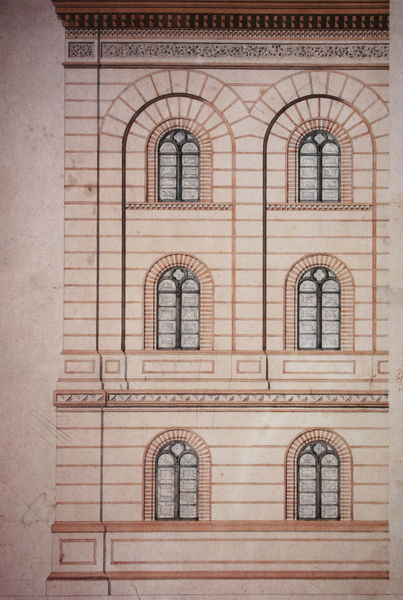
Titel: Vorentwurf zur Fassade des Salinengebäudes in München
Künstler: Friedrich von Gärtner
Standort: München
Institution: Architekturmuseum der Technischen Universität
Schlagwörter: blau, weiß, gelb, ocker, ausschnitt, braun, bunt, fenster, glas, schwarz, skizze, zeichnung, dach, gebäude, haus, rot, beige, hochformat, muster, wand, architektur, band, sockel, stein, bild, renaissance, rosa, rund, farbig, papier, ecke, ansicht, bogen, fassade, italien, studie, mauer, ziegel, farbe, grafik, graphik, linien, pilaster, sepia, rundbogen, detail, symmetrie, ornamente, stuck, bögen, fugen, sprossen, palast, palazzo, rundfenster, mauerwerk, scheiben, radierung, stich, koloriert, entwurf, kunst, fries, rustika, sims, gesims, simse, antik, rundbögen, florenz, gärtner, etagen, geschosse, plan, horizontal, achsen, stockwerke, geschoss, friese, klenze, achsial, bauwerk, kranzgesims, aufriss, fensterachsen, kolossalordnung, rustiziert, romanisch, fensterbögen, rundbogenfenster, eckpilaster, sockelgeschoss, gesimse, fensterfront, gliederung, fires, enster, konsolgesims, pilater, doppelbögen, rundbogenstil, mehrstöckig, rundlauf, fesnster, plattenrustika, kupfertsich, sockel rosa, 3, hasansicht, fierenze, ausschnutt, rundbogn, forenz, 2-stöckig